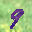
Label: 9